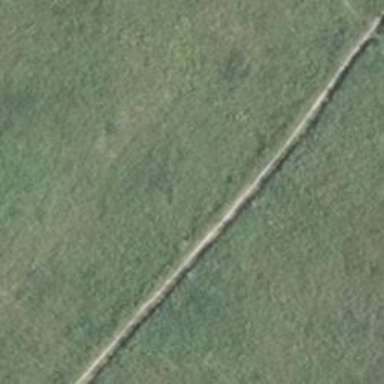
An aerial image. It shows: Path.